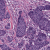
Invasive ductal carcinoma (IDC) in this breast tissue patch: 1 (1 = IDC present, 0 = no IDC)